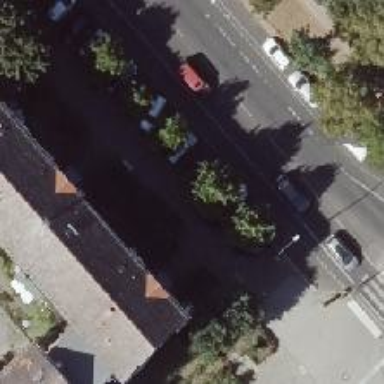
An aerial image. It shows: Collision protection barrier with parking obstacles.